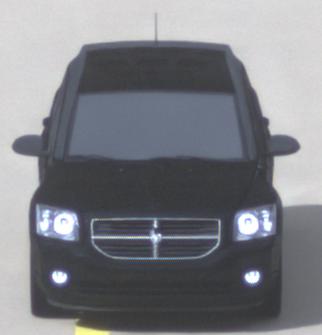
Make: Dodge
Model: Caliber 1.8
Detailed model: Caliber
Model produced from: 2006/06
Model produced until: 2009/03
Doors: 5
Color: black
Road condition: dry road
Daytime: morning or afternoon
Contrast: low contrast